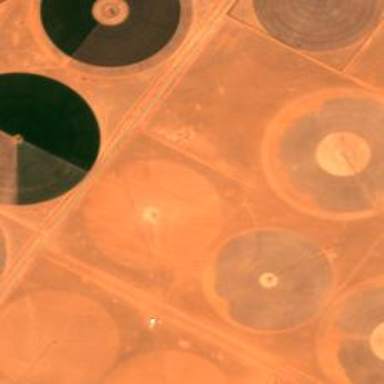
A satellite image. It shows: Pivot irrigation system.